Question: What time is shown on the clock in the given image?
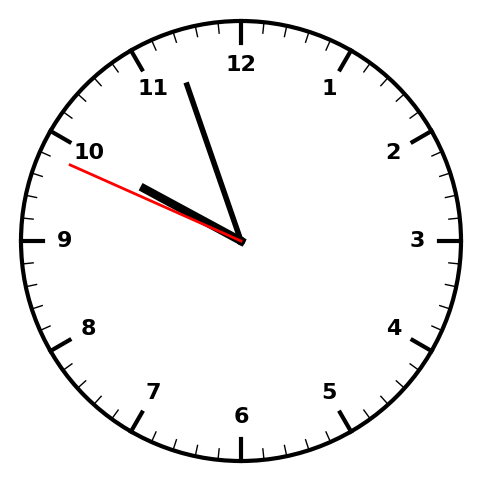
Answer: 09:56:49